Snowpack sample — Buffalo Mountain, Silverthorne, Colorado, USA (1/25/25, 10:11 AM MST)
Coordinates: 39.6222, -106.1139
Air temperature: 22 °F
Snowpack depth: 110 cm
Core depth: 40 cm
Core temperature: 46.4 °F
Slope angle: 12°, slope face: 102°
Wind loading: high
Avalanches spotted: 0
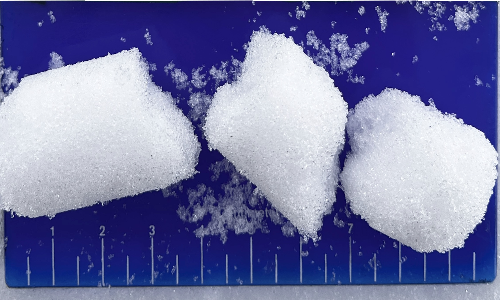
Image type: core
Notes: No avalanches nearby, collected on the outskirts of a fire break 15 meters from the treeline, on way to Buffalo and Red Mountain